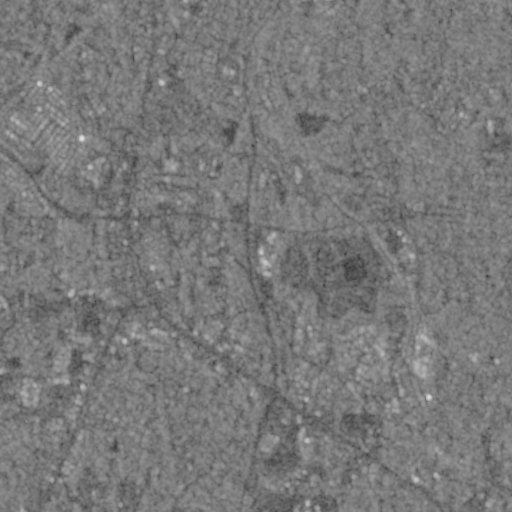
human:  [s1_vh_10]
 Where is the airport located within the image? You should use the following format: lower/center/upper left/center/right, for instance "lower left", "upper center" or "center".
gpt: The airport is located in the center right of the image.
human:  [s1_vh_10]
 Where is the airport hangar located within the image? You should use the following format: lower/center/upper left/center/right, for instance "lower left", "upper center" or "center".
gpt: The airport hangar is located in the center right of the image.
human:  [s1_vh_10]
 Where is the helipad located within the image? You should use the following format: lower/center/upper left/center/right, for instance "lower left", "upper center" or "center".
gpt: The helipad is located in the center right of the image.
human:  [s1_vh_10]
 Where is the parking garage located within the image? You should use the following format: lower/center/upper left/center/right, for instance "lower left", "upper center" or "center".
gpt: The parking garage is located in the upper center of the image.
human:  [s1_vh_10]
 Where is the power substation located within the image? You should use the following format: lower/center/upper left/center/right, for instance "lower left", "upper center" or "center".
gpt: The power substation is located in the lower center of the image.
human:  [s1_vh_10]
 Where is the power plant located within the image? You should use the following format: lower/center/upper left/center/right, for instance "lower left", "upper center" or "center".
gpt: There is no power plant in the image.

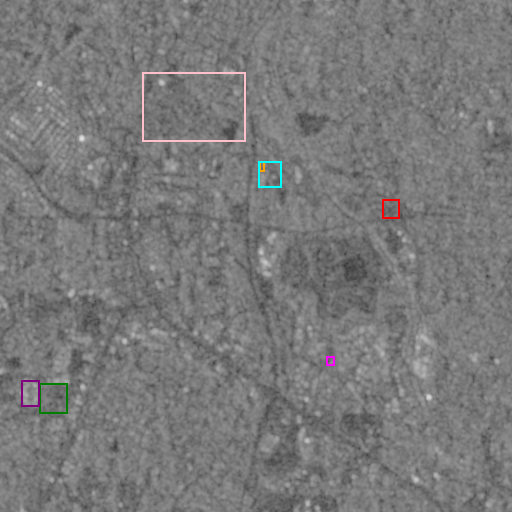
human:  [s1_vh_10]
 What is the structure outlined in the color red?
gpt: The structure outlined in red is an airport.
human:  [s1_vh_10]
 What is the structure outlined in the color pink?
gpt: The structure outlined in pink is a park.
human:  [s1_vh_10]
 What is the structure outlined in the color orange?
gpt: The structure outlined in orange is a parking garage.
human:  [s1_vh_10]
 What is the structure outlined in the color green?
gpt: The structure outlined in green is a parking lot.
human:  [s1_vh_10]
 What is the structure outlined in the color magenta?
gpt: The structure outlined in magenta is a power substation.
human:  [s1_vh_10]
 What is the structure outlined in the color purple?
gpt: The structure outlined in purple is a building.
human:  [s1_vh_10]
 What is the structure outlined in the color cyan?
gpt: The structure outlined in cyan is a building.
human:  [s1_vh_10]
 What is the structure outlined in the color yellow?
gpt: There is no yellow outline.